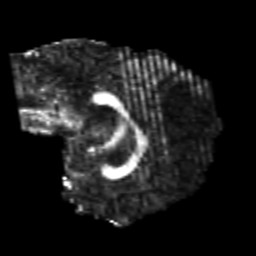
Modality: FA
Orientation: sagittal
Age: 22
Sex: male
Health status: healthy
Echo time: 0.074 s